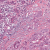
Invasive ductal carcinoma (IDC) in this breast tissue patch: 1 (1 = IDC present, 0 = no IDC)